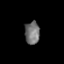
Tissue: prostate
Cell type: Epithelial cells
Senescence score: 0.3523
Nuclear area (px): 332
Mean DAPI intensity: 113.723